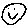
Label: smiley face